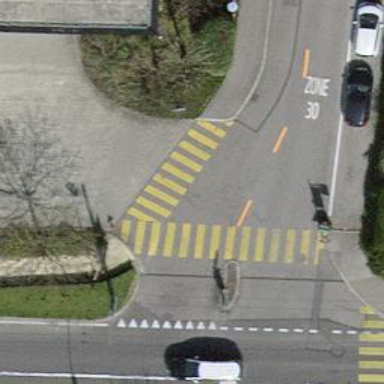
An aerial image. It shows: Marked zebra crossing on the road.